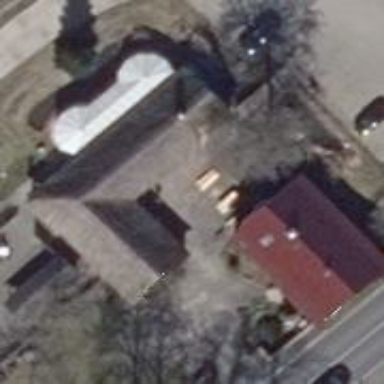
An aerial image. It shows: Restaurant.